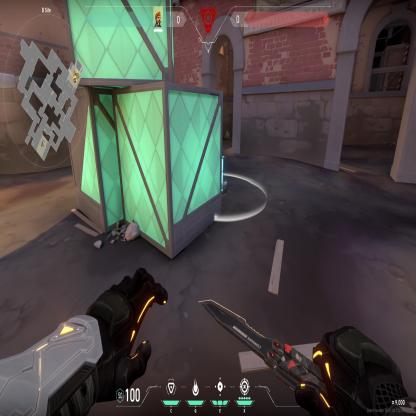
Label: planted spike